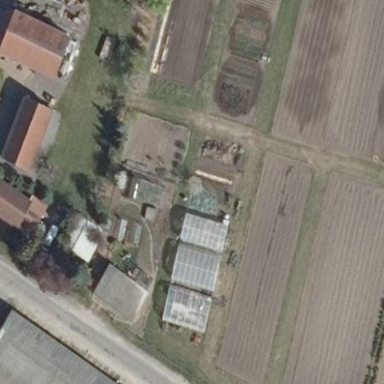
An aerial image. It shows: Farmyard area.